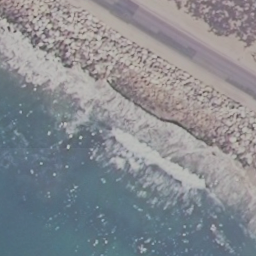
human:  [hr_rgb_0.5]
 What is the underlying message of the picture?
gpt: beach